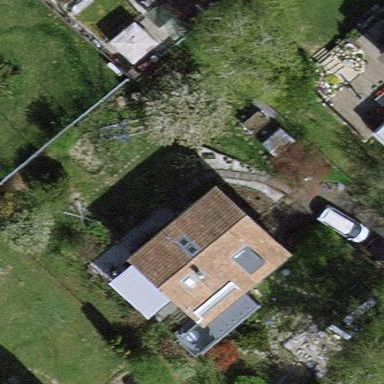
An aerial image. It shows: Garden surrounded by fence.